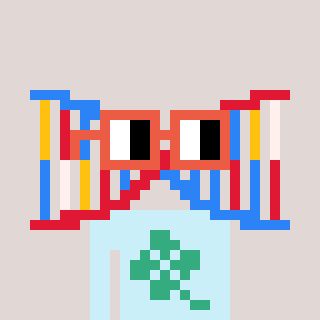
a pixel art character with square orange glasses, a dna-shaped head and a cold-colored body on a warm background